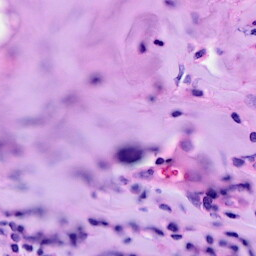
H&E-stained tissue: Breast